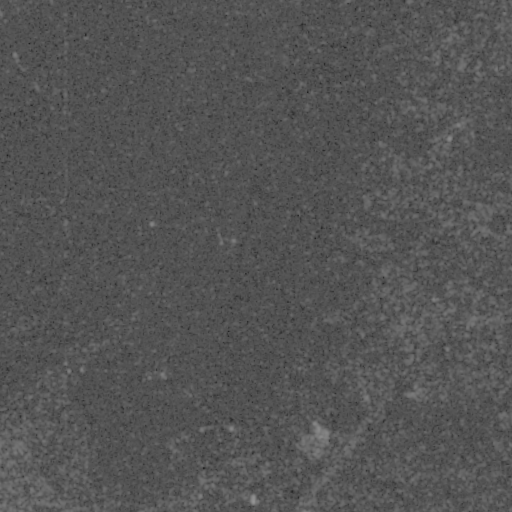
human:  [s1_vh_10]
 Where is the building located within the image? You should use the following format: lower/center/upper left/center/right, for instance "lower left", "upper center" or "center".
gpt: The building is located in the lower right of the image.
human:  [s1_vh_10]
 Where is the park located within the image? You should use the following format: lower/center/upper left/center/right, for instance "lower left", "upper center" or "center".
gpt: There is no park in the image.

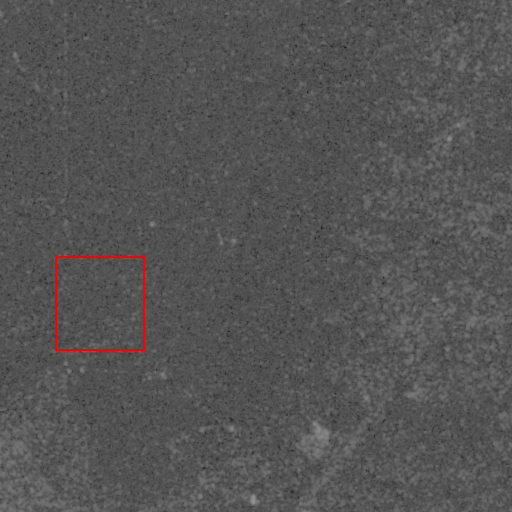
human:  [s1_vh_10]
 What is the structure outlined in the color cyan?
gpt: There is no cyan outline.
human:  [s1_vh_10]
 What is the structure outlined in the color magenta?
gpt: There is no structure outlined in magenta.